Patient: sex F, age 34
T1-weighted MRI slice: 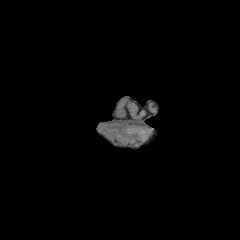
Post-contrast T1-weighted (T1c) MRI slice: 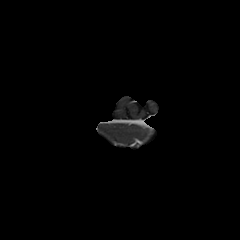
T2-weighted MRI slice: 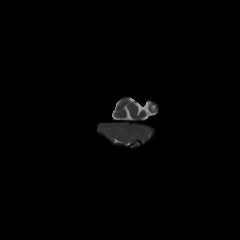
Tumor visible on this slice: no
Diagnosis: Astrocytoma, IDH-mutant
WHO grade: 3